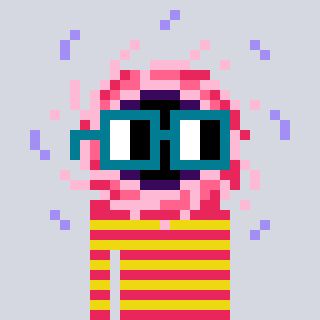
a pixel art character with square dark green glasses, a blackhole-shaped head and a yellow-colored body on a cool background